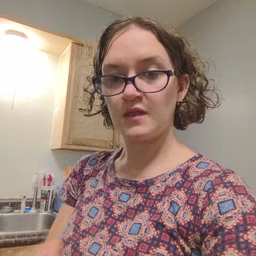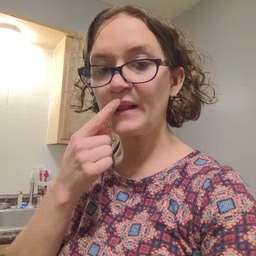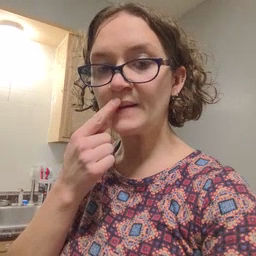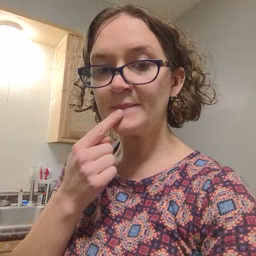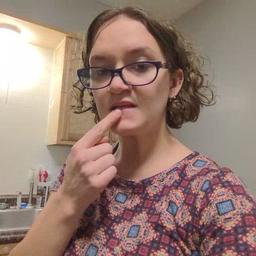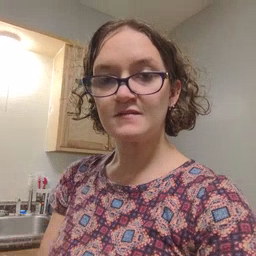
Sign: lips